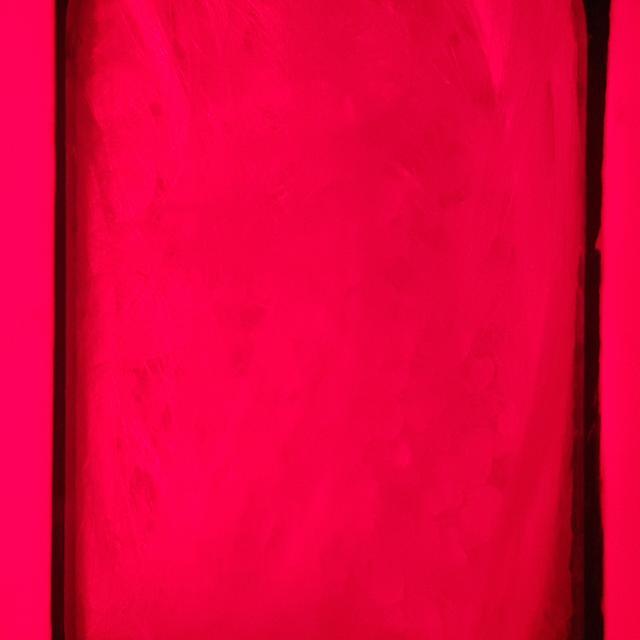
Healthy canine skin — no visible lesions, inflammation, or abnormalities. The skin and coat appear normal.